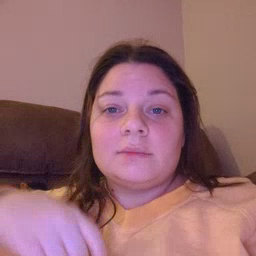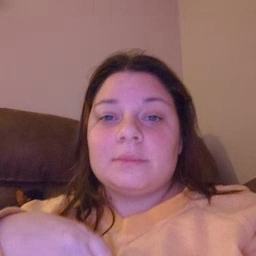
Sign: donkey